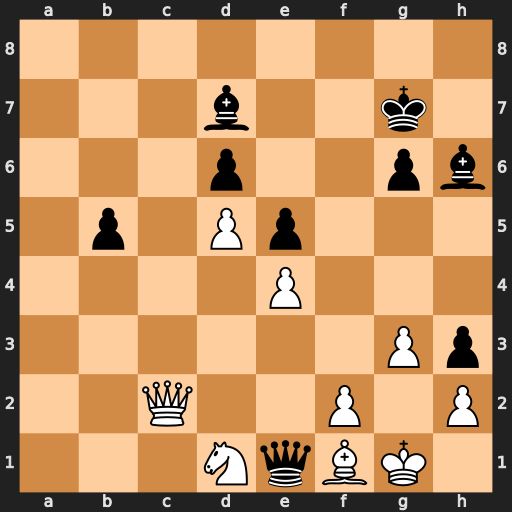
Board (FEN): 8/3b2k1/3p2pb/1p1Pp3/4P3/6Pp/2Q2P1P/3NqBK1
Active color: w
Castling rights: -
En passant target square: -
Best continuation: Qc7 Qxd1 Qxd7+